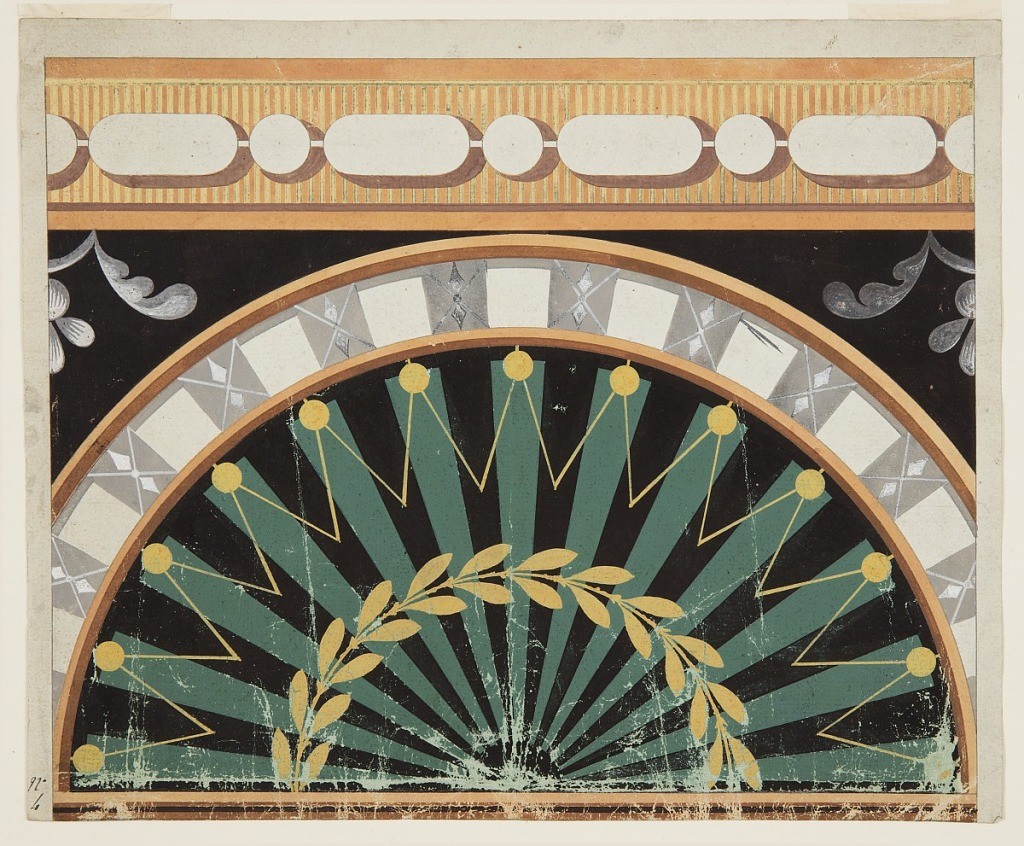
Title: Design for a Wallpaper Frieze
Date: ca. 1810
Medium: Graphite, brush and paint on paper
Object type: Drawing
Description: Mouldings form a half circle and a framing band of it. Half a laural wreath surrounds a black sun in the half circle. a zigzag thread hands on beads from the upper moulding. In the framing band alternate white and grey oblongs, the latter ones showing an ornamentation. A plan hangs in the wedges. Mouldings, including a bead moulding, are on top.